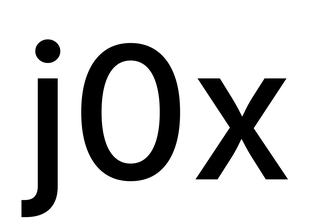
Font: Inter_Medium